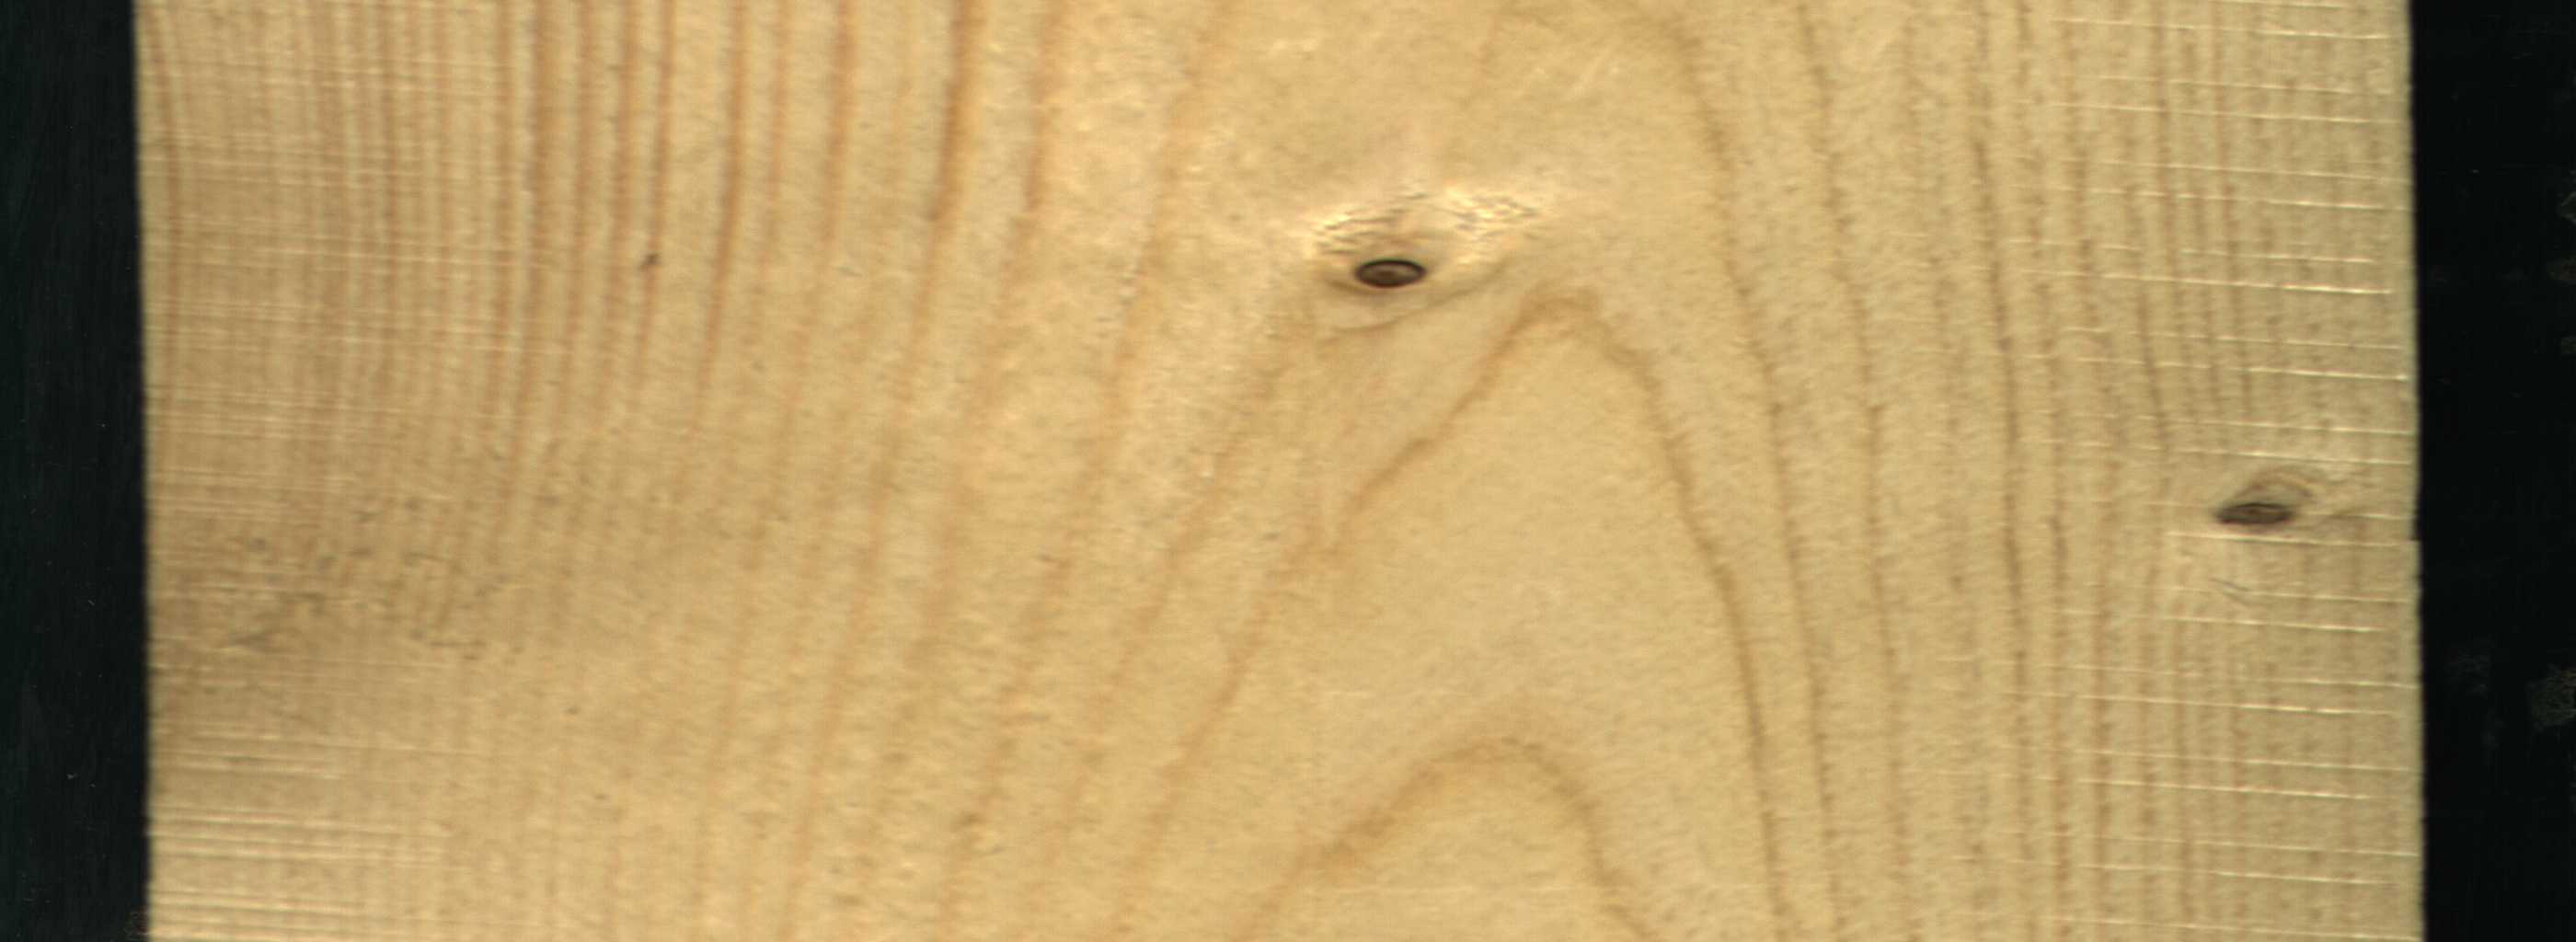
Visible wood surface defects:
Live_Knot
Live_Knot